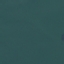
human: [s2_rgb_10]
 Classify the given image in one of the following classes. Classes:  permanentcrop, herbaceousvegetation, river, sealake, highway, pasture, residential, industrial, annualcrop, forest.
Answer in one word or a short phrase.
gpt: SeaLake